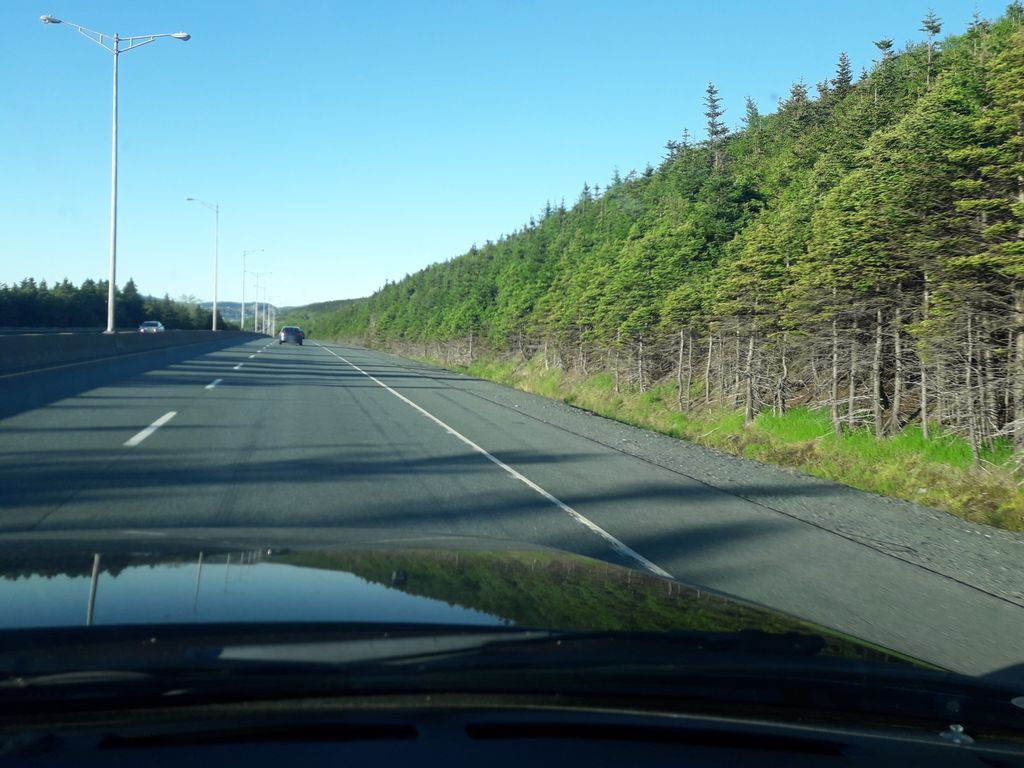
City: st_johns